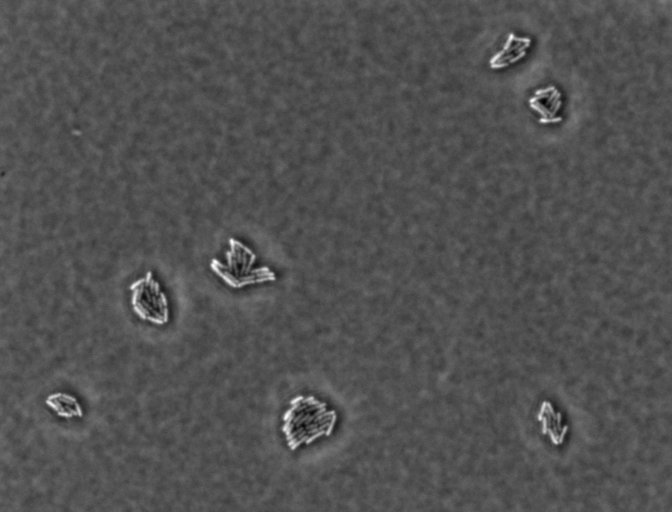
Salmonella enterica Enteritidis